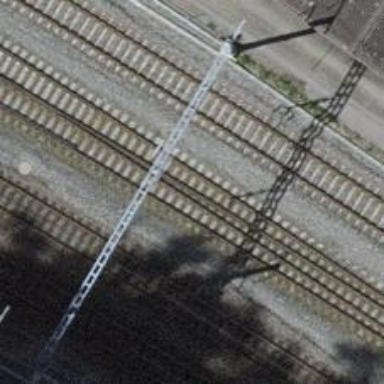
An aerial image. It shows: Railway switch.